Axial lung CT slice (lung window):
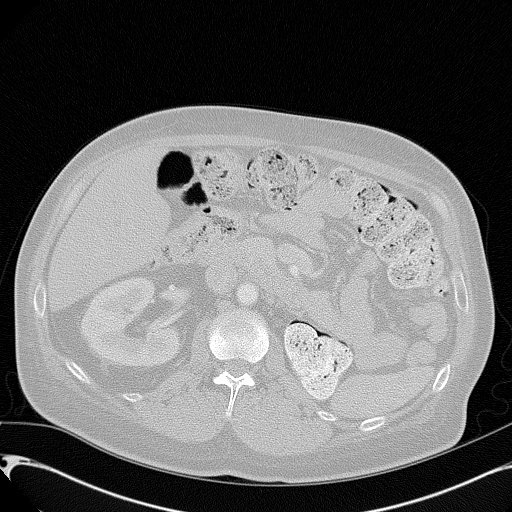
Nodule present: no